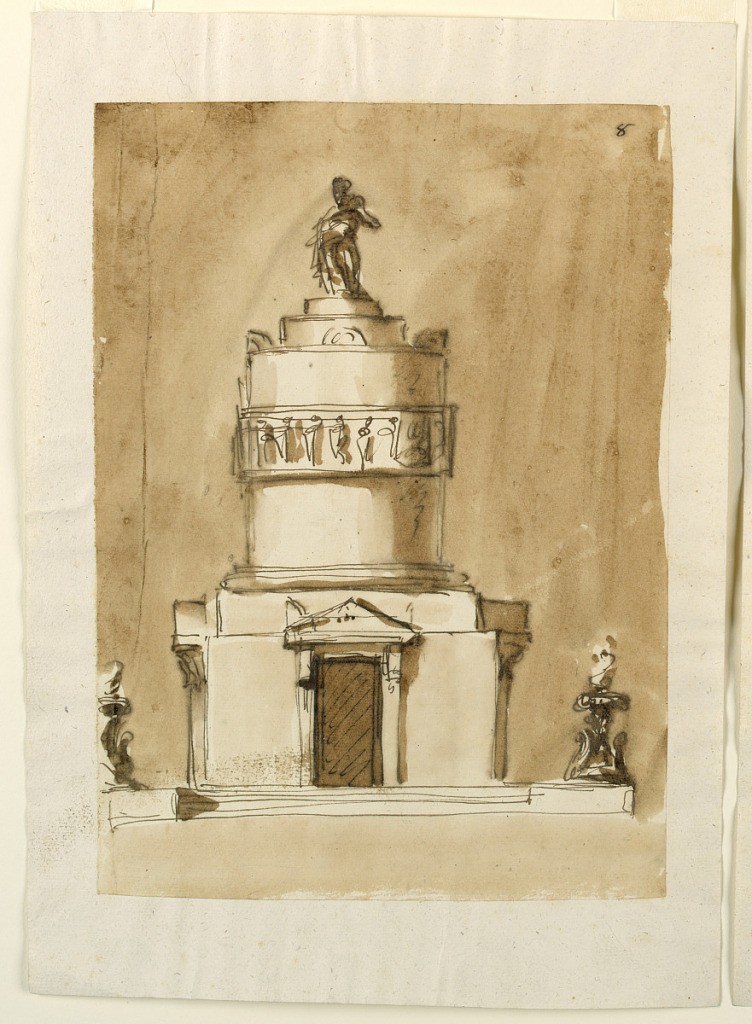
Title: Design for a Sepulchral Monument of King Louix XVI of France
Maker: Giuseppe Barberi, Italian, 1746–1809
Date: ca. 1795
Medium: Pen and brown ink, brush and brown wash on lined off-white laid paper
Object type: Drawing
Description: A variation of 1938-88-1337. The walls have no entablature, and the width of the pediments is only a trifle greater than that of the doorframes. They are supported by two consoles, and have acroteria above their lower corners (These details are drawn only at the front). In the band around the column is a frieze with a row of figures. The motif on the top is similar to 1938-88-1303.